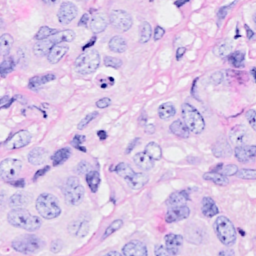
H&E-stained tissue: Breast